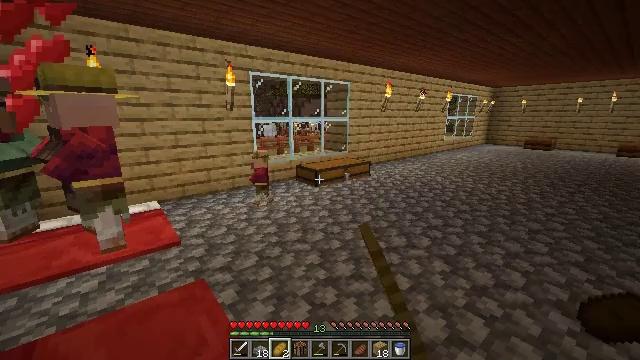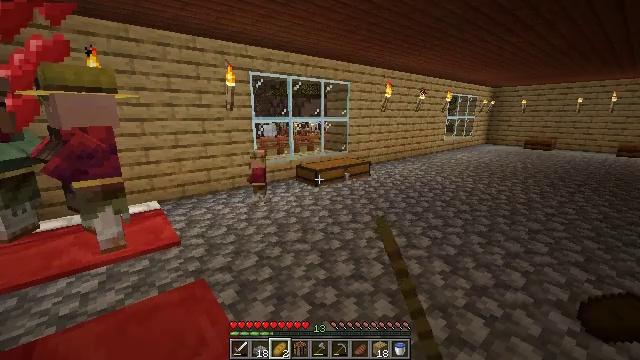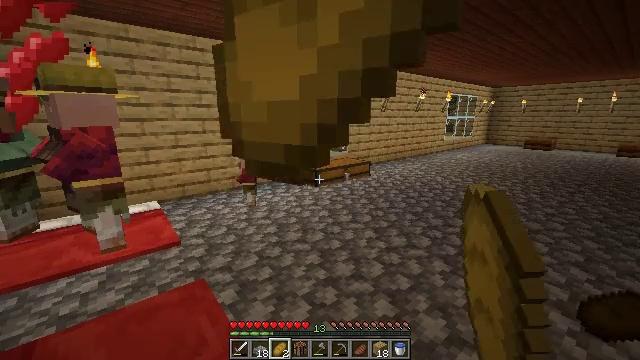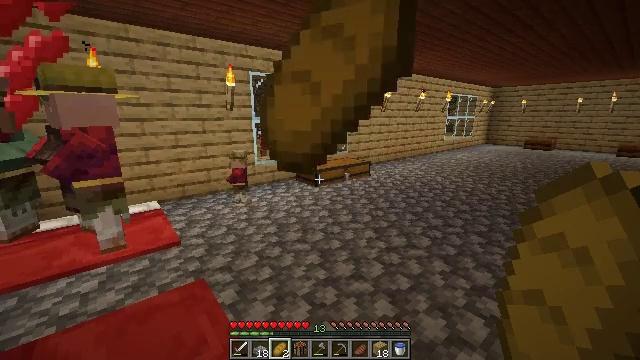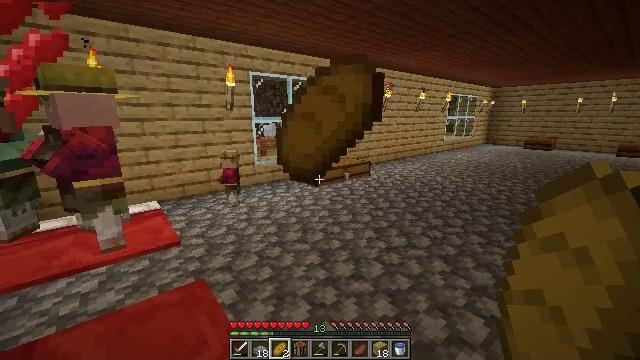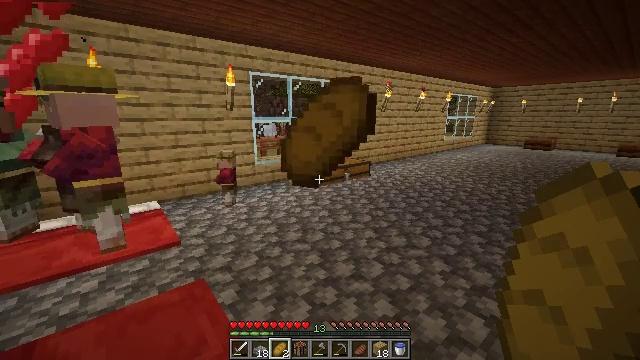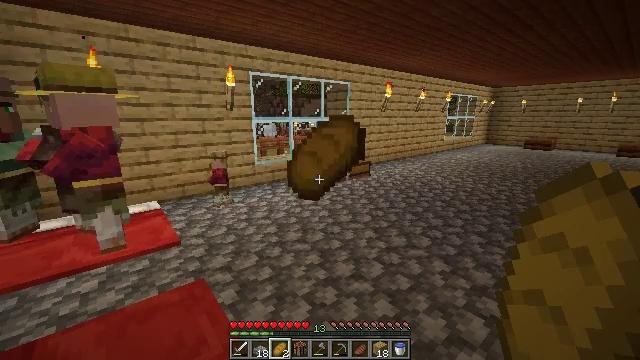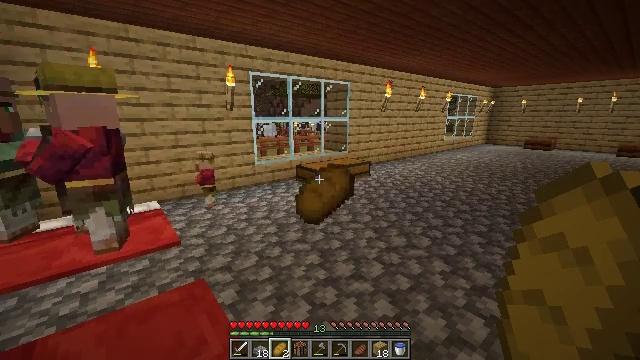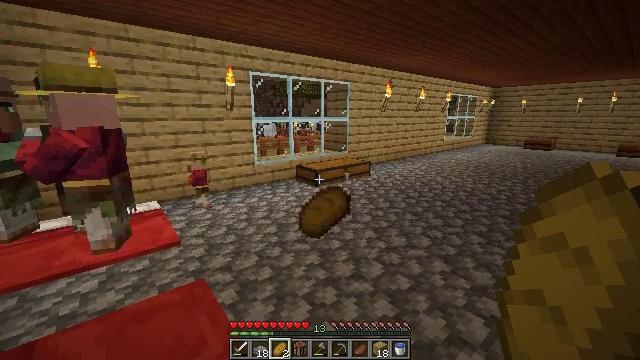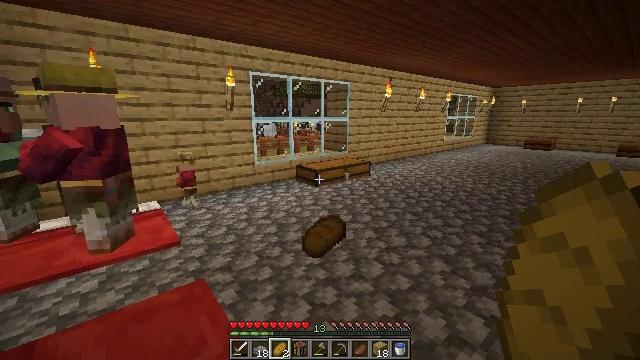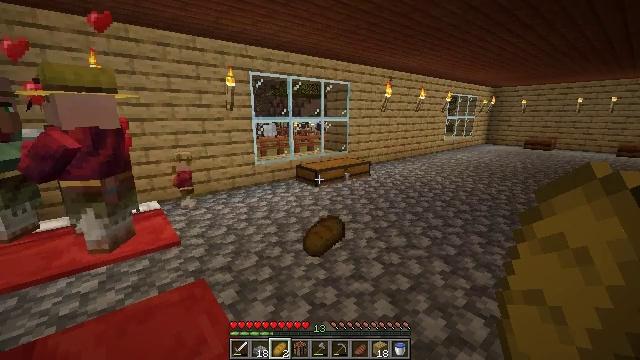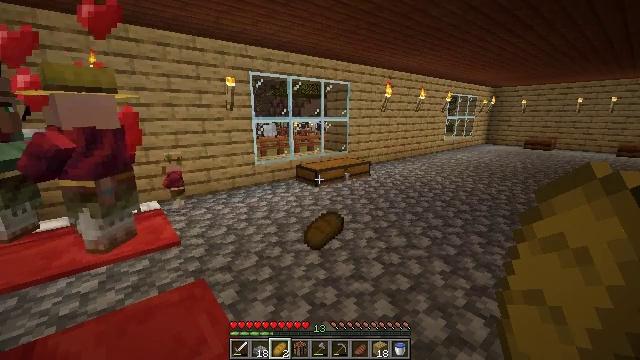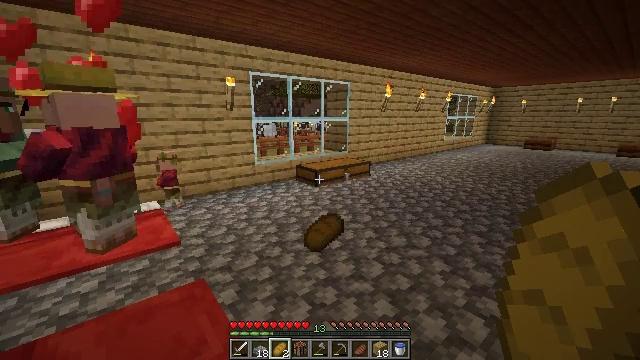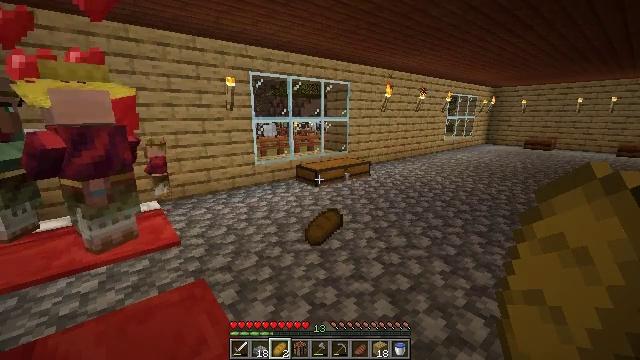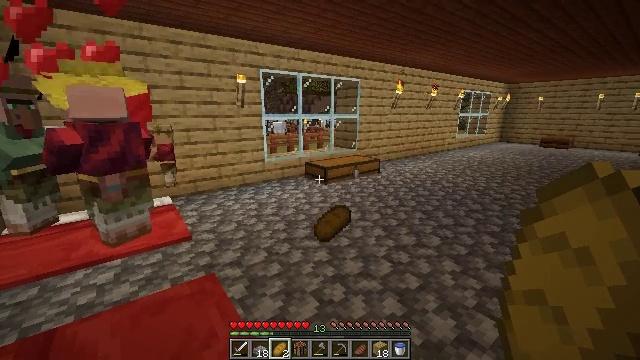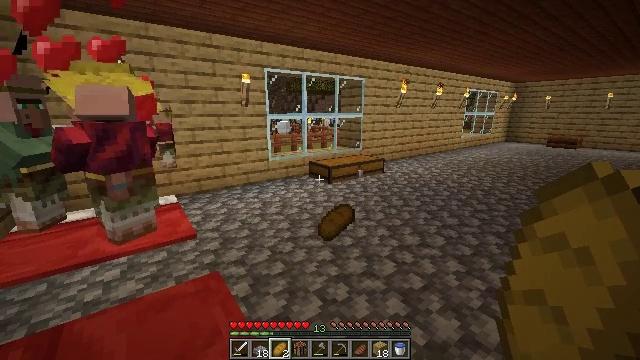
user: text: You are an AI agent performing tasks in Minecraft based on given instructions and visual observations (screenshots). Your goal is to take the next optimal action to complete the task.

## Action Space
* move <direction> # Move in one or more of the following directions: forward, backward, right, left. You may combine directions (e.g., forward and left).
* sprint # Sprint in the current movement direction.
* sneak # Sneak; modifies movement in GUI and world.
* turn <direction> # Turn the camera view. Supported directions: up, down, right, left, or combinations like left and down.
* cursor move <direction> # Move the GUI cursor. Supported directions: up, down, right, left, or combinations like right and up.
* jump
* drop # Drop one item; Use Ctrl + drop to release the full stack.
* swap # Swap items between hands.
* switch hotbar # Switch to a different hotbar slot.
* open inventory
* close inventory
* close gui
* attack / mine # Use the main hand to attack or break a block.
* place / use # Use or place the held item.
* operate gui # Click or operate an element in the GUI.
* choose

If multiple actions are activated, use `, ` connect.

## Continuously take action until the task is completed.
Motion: motion action
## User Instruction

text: Mine the cobblestone slab.
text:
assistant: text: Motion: no_op
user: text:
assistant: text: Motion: no_op
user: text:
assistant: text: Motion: no_op
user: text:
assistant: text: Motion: no_op
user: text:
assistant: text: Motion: no_op
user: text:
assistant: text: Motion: no_op
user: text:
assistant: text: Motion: no_op
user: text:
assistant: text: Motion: no_op
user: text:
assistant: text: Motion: no_op
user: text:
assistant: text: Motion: no_op
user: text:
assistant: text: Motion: no_op
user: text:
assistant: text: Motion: no_op
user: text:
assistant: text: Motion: no_op
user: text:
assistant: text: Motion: turn left
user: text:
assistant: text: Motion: no_op
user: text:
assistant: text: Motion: no_op
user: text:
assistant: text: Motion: no_op
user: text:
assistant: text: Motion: no_op
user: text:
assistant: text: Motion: no_op
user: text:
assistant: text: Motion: no_op
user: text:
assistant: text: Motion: no_op
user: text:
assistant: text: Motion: no_op
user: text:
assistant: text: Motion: no_op
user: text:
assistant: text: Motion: no_op
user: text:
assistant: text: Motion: no_op
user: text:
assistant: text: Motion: no_op
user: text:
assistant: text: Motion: no_op
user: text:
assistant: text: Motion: no_op
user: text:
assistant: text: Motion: no_op
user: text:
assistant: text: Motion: no_op